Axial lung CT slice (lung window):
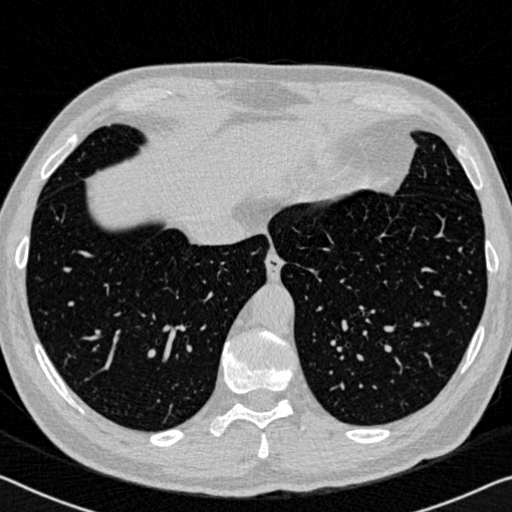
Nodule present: no